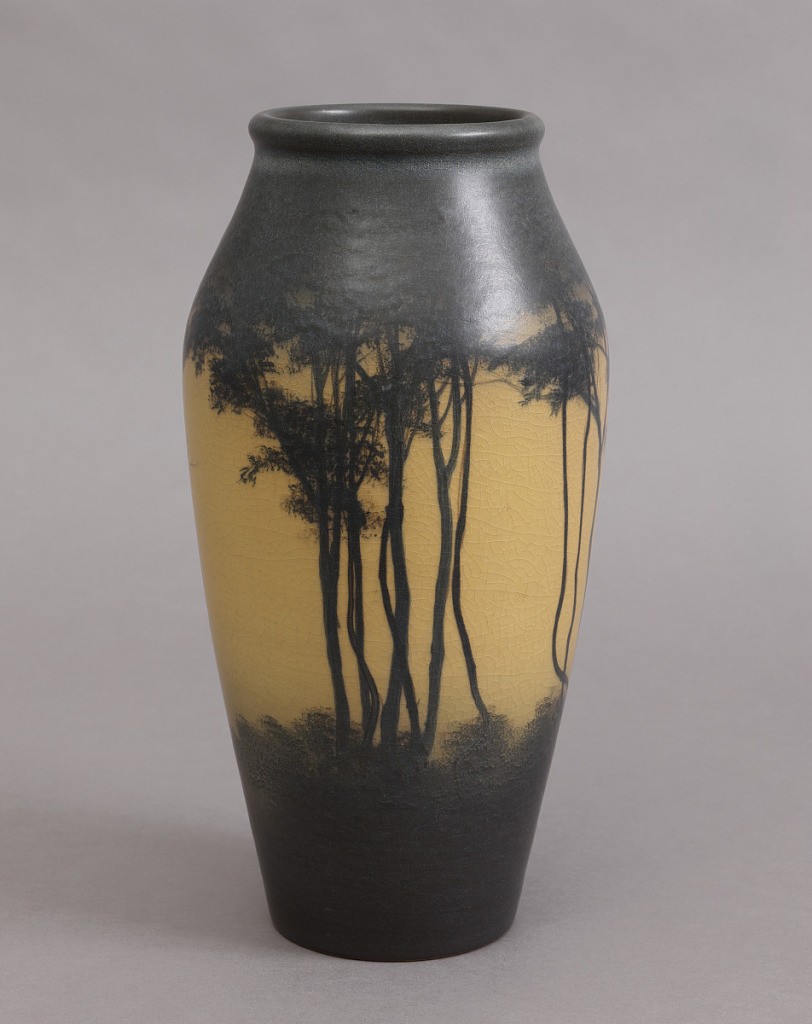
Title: Vase
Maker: Rookwood Pottery, American, 1880 - 1967
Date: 1909
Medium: stoneware
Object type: vase
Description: White stoneware, thrown.  Ovoid body that is widest at shoulder, gradually tapering in from shoulder to rim, thick lip; no foot.  Decorated with tall slender trees, foliage, and underbrush in silhouette.  Lower third of form is decorated with underbrush, and tree foliage fills the top third to the rim.  Trees and foliage in dark gray-brown against ivory background. Exterior: slip underglaze, transparent matte Vellum glaze; crackled. Interior and bottom: glaze, white.